Field crop: tomato
Growth stage: 1
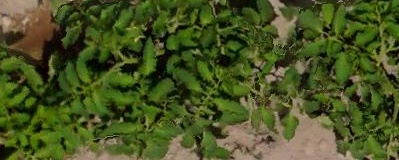
Species: tomato